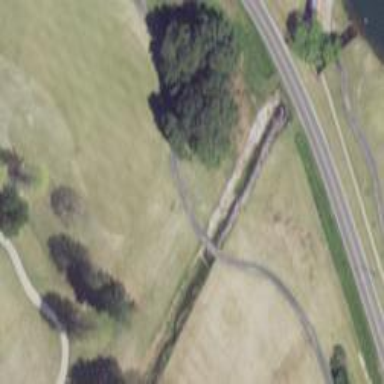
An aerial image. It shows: Path for both roads and golfers.